Interaction volume radius: 10 \u00c5
Interaction volume height: 25 \u00c5
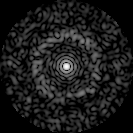
Disorder parameter: 0.8082